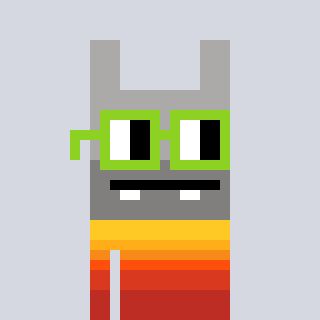
a pixel art character with square light green glasses, a rabbit-shaped head and a orange-colored body on a cool background